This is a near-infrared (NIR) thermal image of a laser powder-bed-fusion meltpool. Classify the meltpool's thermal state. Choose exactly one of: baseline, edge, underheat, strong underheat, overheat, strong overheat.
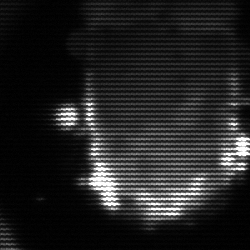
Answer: baseline